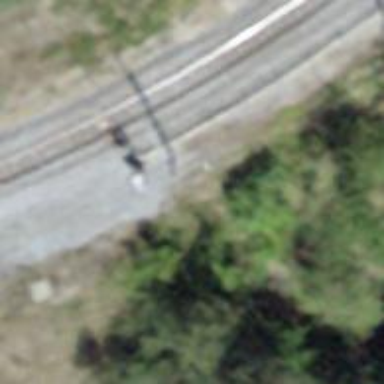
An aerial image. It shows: Catenary mast for power lines.